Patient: sex M, age 61
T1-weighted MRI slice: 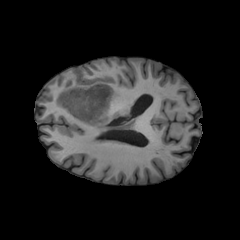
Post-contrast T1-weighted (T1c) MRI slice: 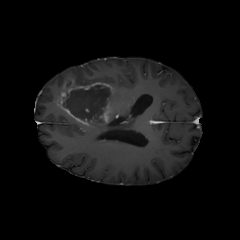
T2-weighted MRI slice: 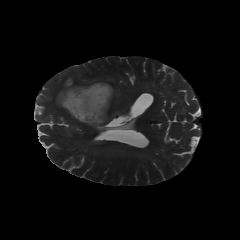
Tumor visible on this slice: yes
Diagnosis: Glioblastoma, IDH-wildtype
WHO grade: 4